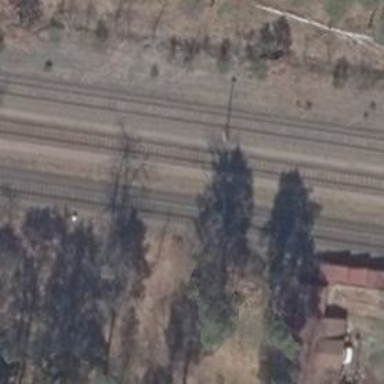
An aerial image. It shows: Railway signal.